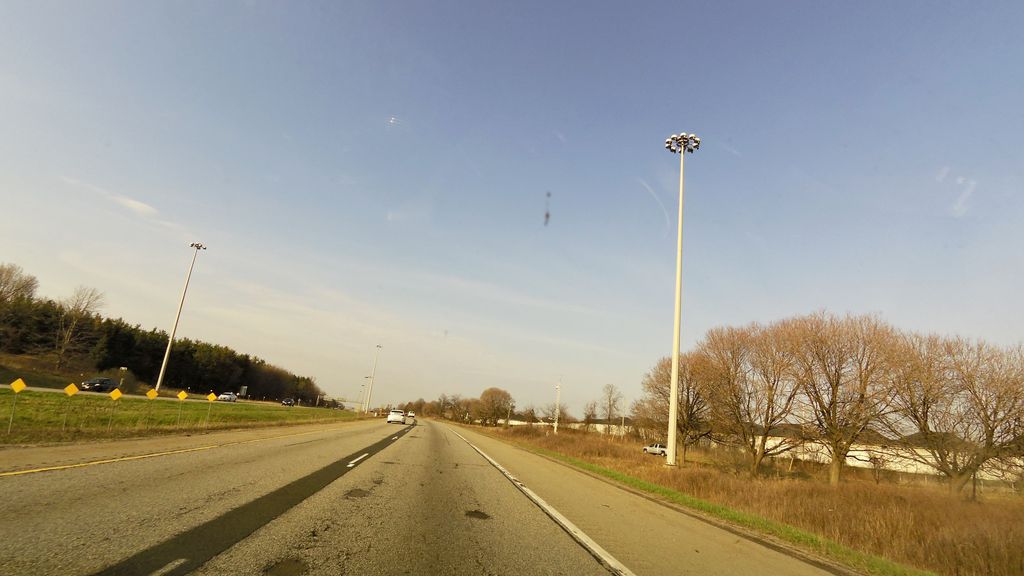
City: hamilton